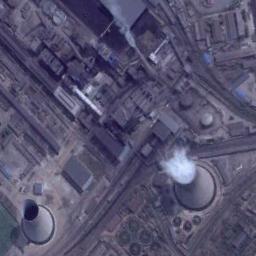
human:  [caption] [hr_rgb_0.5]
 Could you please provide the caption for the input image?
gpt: There are many buildings next to the thermal power station .

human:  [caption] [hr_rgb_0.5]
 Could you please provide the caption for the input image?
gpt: The thermal power station is next to some buildings with white mist above .

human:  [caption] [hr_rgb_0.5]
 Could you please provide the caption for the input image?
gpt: There are two thermal power stations and several building blocks .

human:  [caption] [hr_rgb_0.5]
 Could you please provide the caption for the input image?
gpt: In the thermal power station, there are neatly planned plants and equipment, two cooling towers emit steam, and a chimney emits smoke .

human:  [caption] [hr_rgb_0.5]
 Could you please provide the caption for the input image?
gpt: There are many black buildings and two chimneys on the thermal power station .